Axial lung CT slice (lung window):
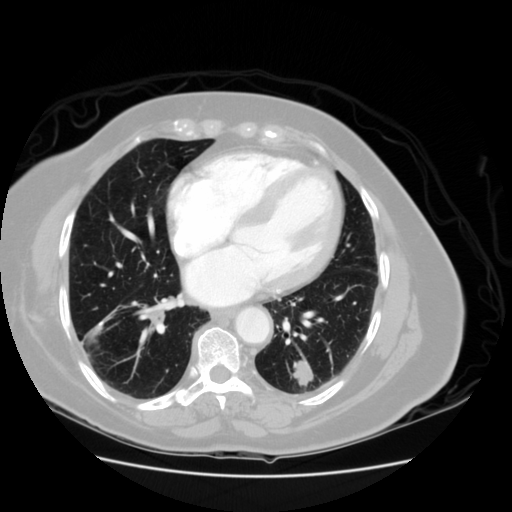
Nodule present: yes
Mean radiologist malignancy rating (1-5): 4